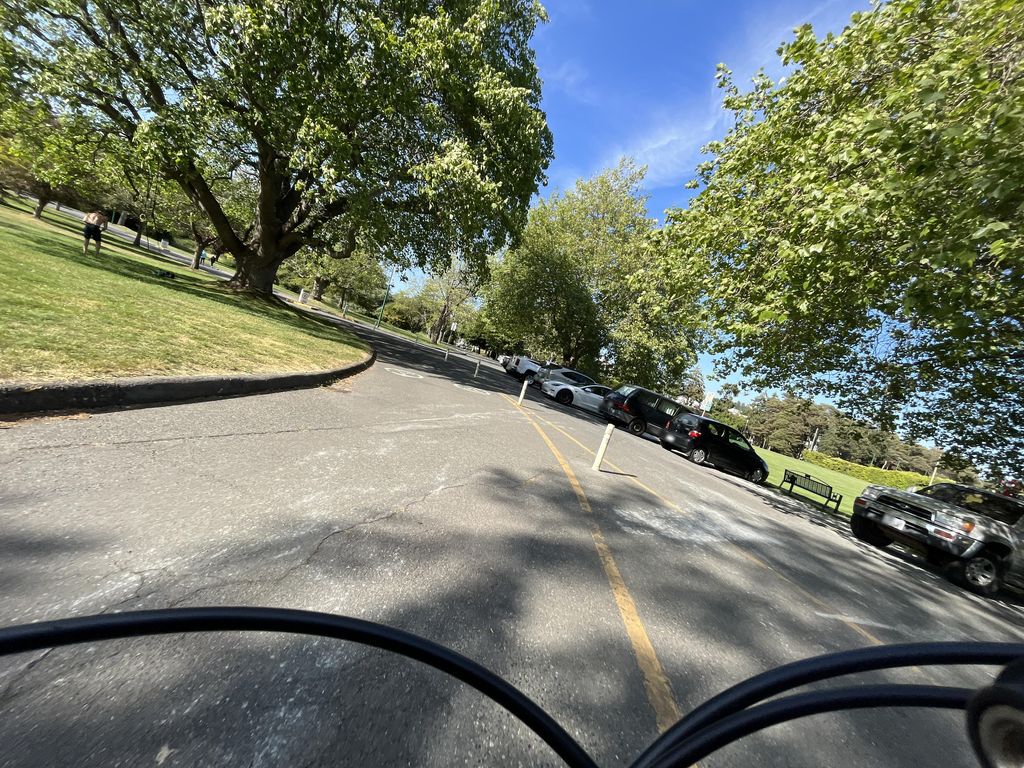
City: victoria